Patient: sex M, age 28
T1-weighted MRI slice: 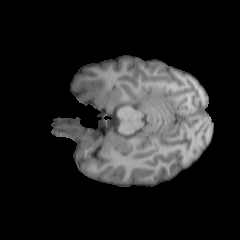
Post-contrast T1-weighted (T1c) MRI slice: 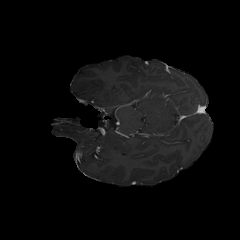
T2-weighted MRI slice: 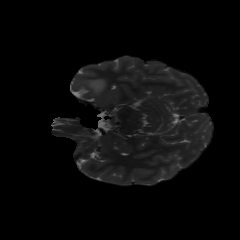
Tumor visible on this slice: yes
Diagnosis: Astrocytoma, IDH-mutant
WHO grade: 2